Question: I am trying to make a simple web page in which text field and button are in horizontal position I used it is not working why here is my code
<URL>
when user scroll a input field and button present .they should be in horizontally as show in image
- - Secondly When user click menu option ("-") in top right it open menu option the scroll the text .text come over the menu .Text should come below menu '''
var myApp = angular.module('myApp', ['ui.bootstrap', 'ionic']);
//myApp.directive('myDirective', function() {});
myApp.controller('MyCtrl', MyCtrl);
function MyCtrl($scope, $http,$window) {
$scope.back={
height:$window.innerHeight+ "px"
}
$scope.obj={
height:$window.innerHeight/2+$window.innerHeight/3+ "px",
overflow:"auto" ,
overflow:"scroll"
}
$http.get("menu.json").success(function (data) {
$scope.menu = data;
}).error(function () {
alert('error')
})
}
'''
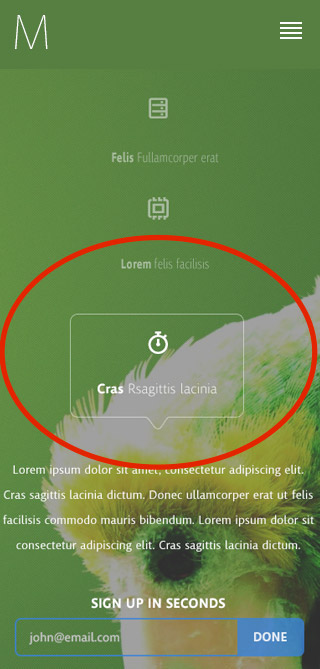
Answer: For button in same line as email address input field, the problem is the width of the email input field is the entire width of the .email_row
Try:
'''
.email_row input {
background: transparent;
border: 3px solid #3C86D7;
display: inline;
padding: 1em;
width: 80%; <-- Add one line to CSS file
}
'''
Ouch, the menu hamburger icon appears to be an ionic / angular.js thing, and not a straight bootstrap implementation. And the Plunker Download is missing a few things, so I can't get an accurate representation of what's going on on my localhost. Sorry. I will say it seems to be working very well in plunker (Chrome with dev tools off, on an Apple OS)
Update: Oops. I now understand the menu thing. I think you just need to add a higher Z-index ranking to the menu in deployed mode. If you didn't want to see the scrolled text at all thru the menu, you could just add a solid background color. My favorite is to use a background color with .5 opacity.
'''
#bs-example-navbar-collapse-1 .display_menu{
z-index: 999;
background-color:rgba(255,0,0,0.5);
}
'''